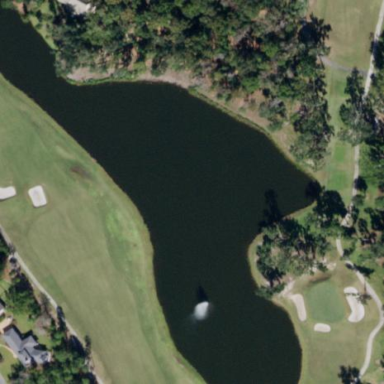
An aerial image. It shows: Water hazard on golf course. The hazard is natural water feature.